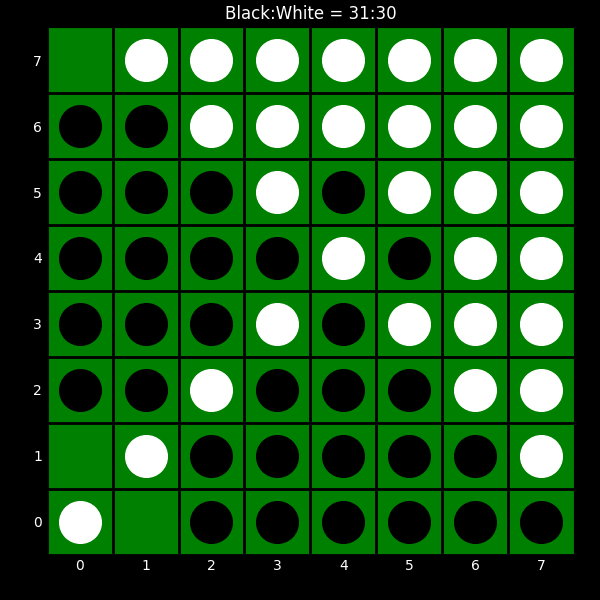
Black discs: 31
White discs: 30